RGB frame:
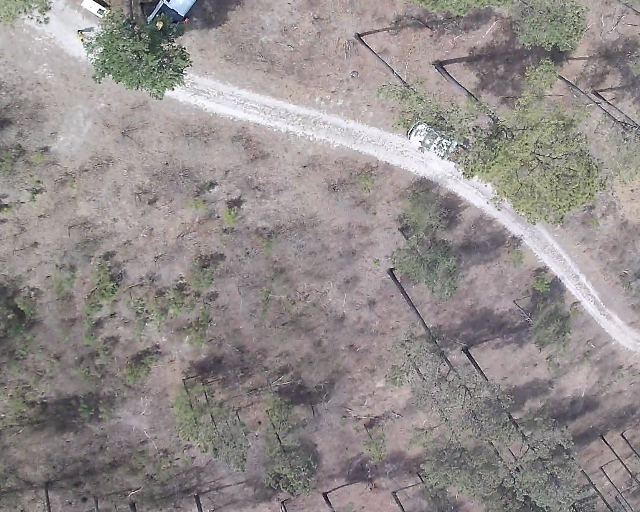
Thermal frame:
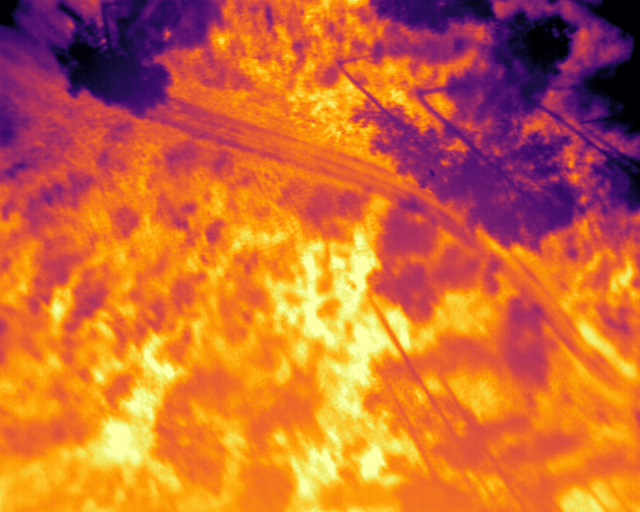
Captured: 2026-02-26 02:27:09
Pixels at or above 80 °C: 0 (fraction of frame: 0)